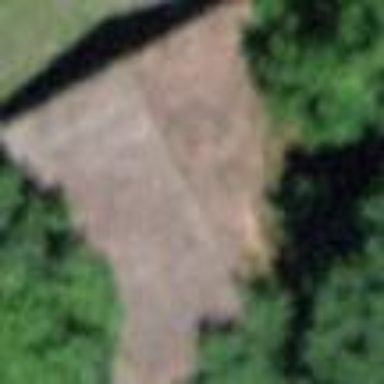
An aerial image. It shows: Cabin is depicted in the image.